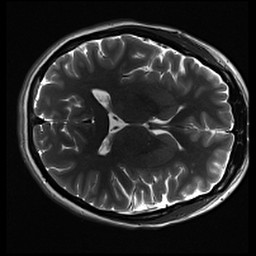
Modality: inplaneT2
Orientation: axial